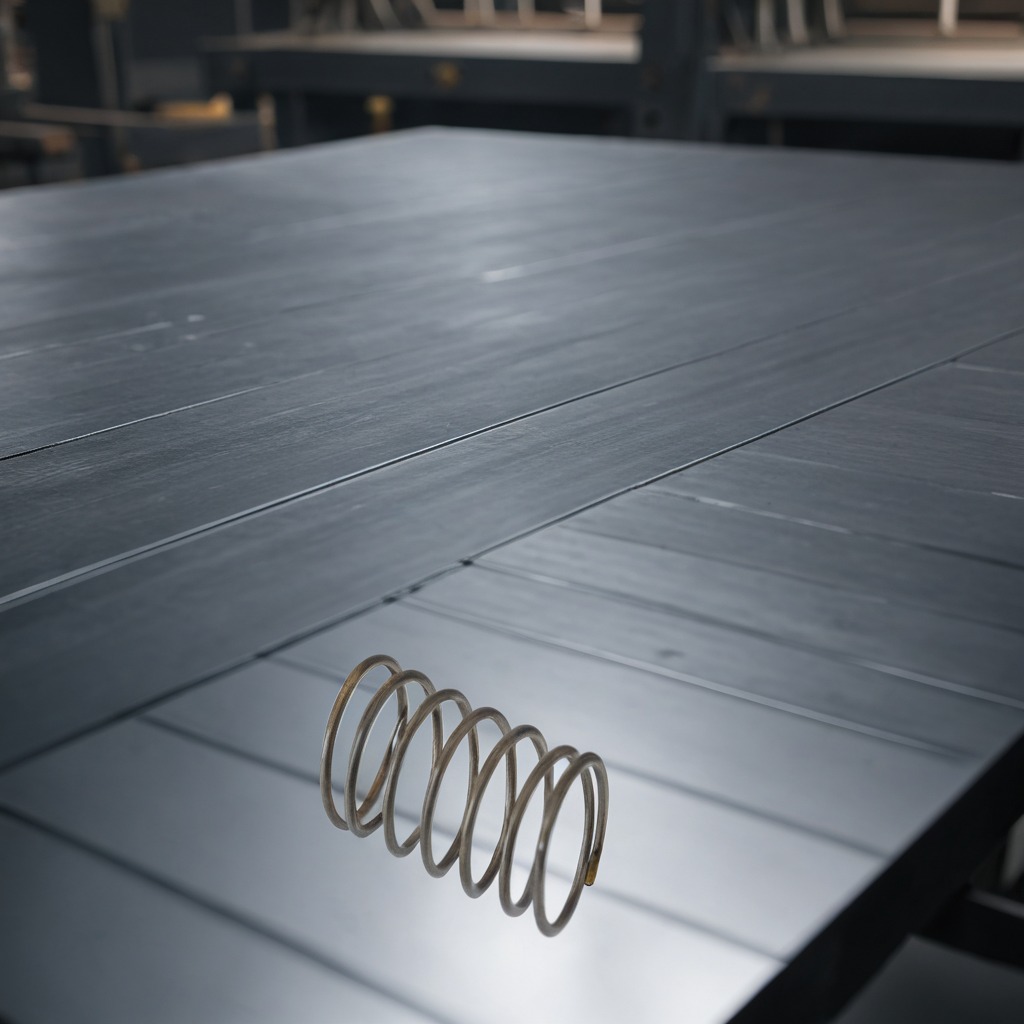
A coiled metal spring is lying on the cold steel table in a mining workshop.